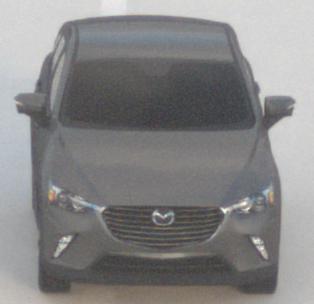
Make: Mazda
Model: CX-3 SKYACTIV-G 120
Detailed model: CX-3 (DK)
Model produced from: 2015/06
Model produced until: 2018/06
Doors: 5
Color: gray
Road condition: dry road
Daytime: sunrise or sunset
Contrast: low contrast